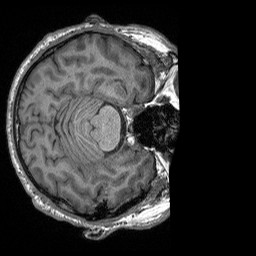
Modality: T1w
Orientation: axial
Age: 67
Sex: male
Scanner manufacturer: siemens
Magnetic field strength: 3 T
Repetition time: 2.4 s
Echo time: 0.00226 s